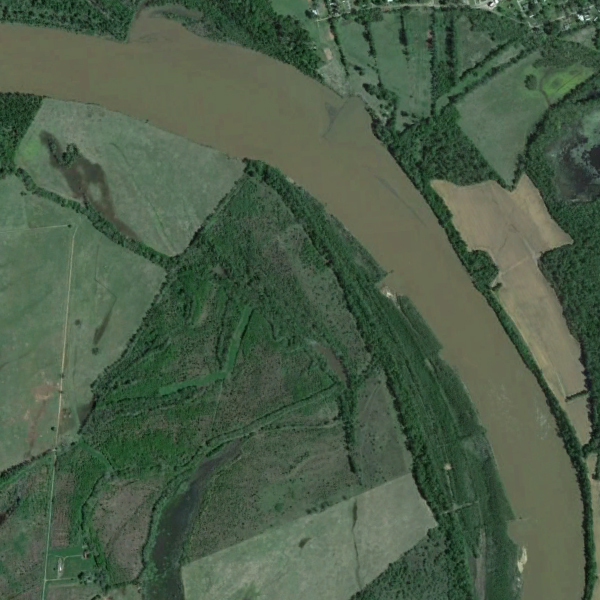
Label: River